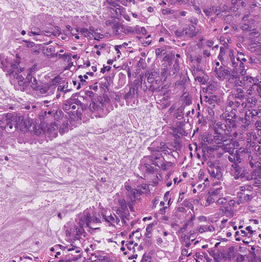
Tumor epithelial tissue: yes
Tumor-associated stroma tissue: yes
Normal tissue: no